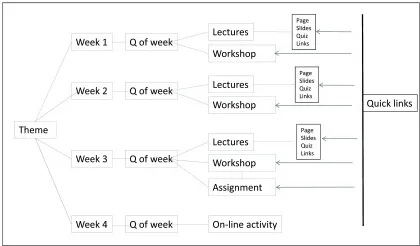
Schematic of layout of the page and logic connecting the various activities available through the learning management system.
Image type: chart (chart)